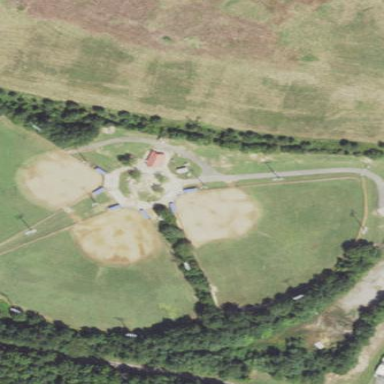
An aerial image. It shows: Baseball pitch for leisure and sports activities.